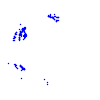
Particle: proton